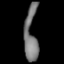
Tissue: lung
Cell type: Epithelial cells
Senescence score: 0.1723
Nuclear area (px): 674
Mean DAPI intensity: 117.482